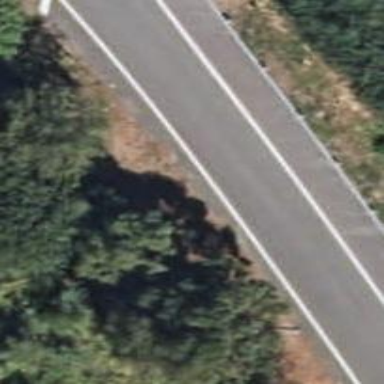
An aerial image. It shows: Trunk link highway.